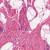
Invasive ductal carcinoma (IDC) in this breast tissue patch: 0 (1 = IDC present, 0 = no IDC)